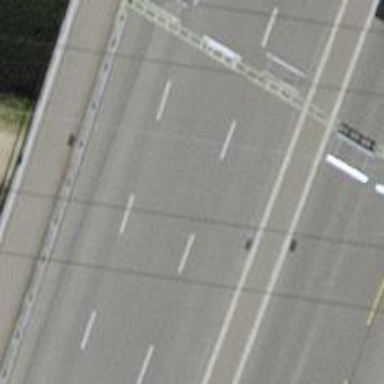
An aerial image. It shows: Primary highway bridge with asphalt surface and separate sidewalk.